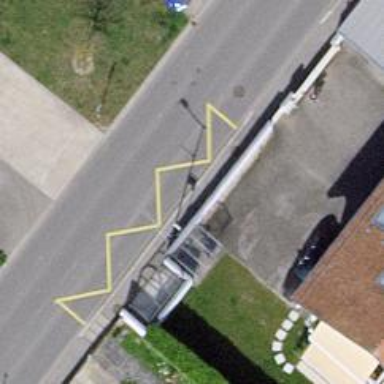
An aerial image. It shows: Platform for public transport with shelter.